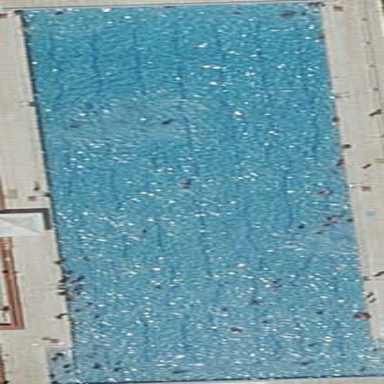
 perfect for swimming and other water activities."